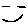
Label: smiley face